Question: Assume, I have some relatively complex SVG graphics as a set of files, for example, looking like these icons:

I want to use them in my D3-powered charts. So, I can go with '<defs>' and '<use>' tags and inject them as symbols. But I want to make them less solid monolithic assets, but more like fully active and editable graphic elements. I know I can manually import all paths from icons SVG code like this:
'''
svg.append('path').attr('d', 'M7.5,5.809c-0.869,0-1.576-0.742-1.576-1.654c0-0.912,0.707-1.653,1.576-1.653 c0.87,0,1.577,0.742,1.577,1.653C9.077,5.067,8.369,5.809,7.5,5.809z')
'''
But this doesn't seem to be a quick to run scenario as I need to build some script to convert icons to code like that or do it manually, but I want to have some simple workflow similar to just editing an icon Illustrator, saving, importing.
As a result, I want to have full control on the all the shapes and paths inside each icon.
How you think it can be done in the most straightforward and D3 way?
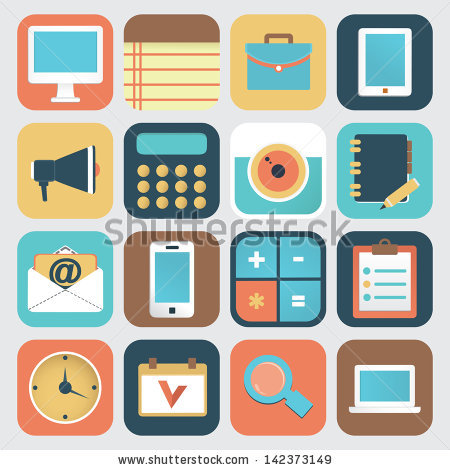
Answer: You can import your SVGs using 'd3.xml' and then insert the xml directly into your document. In the example code below I create a 'g' in a svg element and then insert an image into that:
'''
<script>
var height = 500;
var width = 700;
var vis = d3.select("#vis").append("svg")
.attr("width", width).attr("height", height)
var g = vis.append("g").attr("id", "image");
d3.xml("drawing.svg", "image/svg+xml", function(xml) {
g.each(function() {
this.appendChild(xml.documentElement);
});
});
</script>
'''
I guess you could also select separate icons from one SVG document containing multiple icons and insert each separately. I expect styling will be lost when the SVG document stores it's styling in a stylesheet and not directly in the elements.